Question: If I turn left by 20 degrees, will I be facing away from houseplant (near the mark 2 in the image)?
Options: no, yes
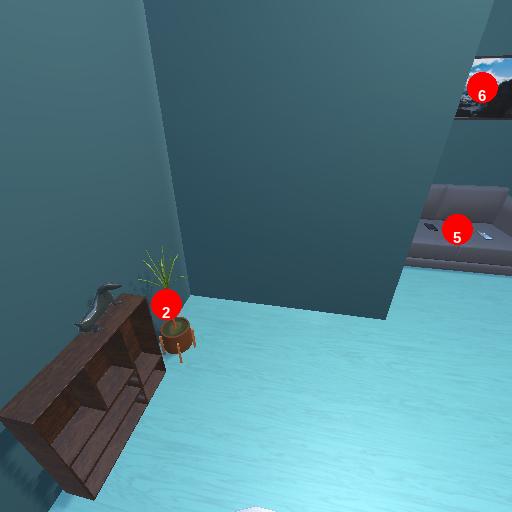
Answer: no